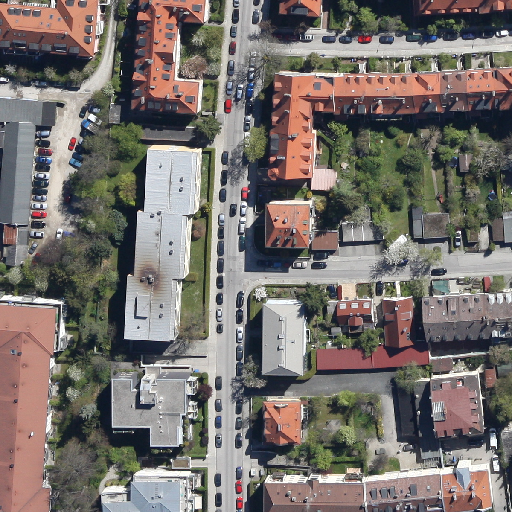
Referring expression: paved road